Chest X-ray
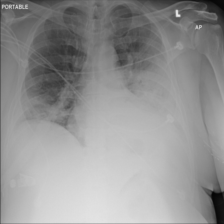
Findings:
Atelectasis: positive
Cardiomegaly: negative
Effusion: positive
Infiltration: positive
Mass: negative
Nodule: negative
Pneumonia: negative
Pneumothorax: negative
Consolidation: negative
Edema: negative
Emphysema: negative
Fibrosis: negative
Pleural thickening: negative
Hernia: negative